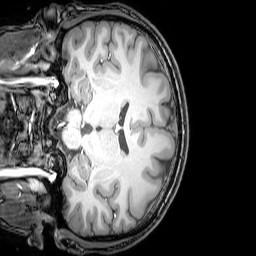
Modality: T1w
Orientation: coronal
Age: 24
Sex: male
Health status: healthy
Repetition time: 0.081 s
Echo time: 0.037 s